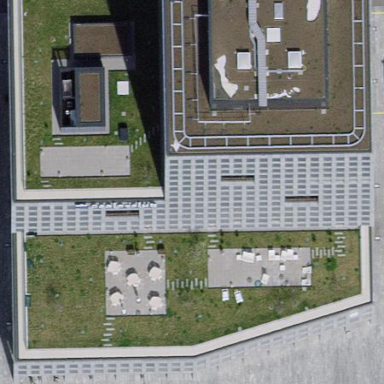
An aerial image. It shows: Commercial building.